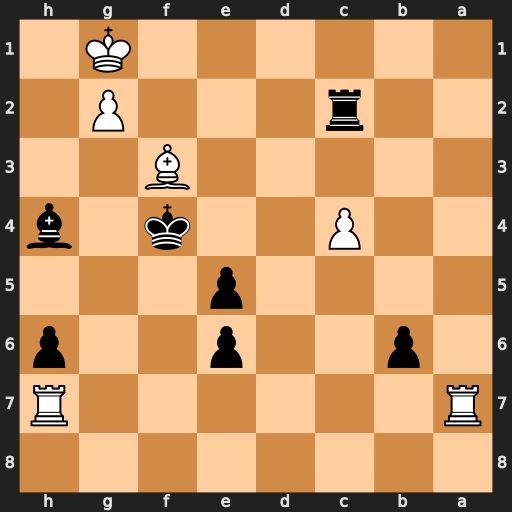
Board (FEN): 8/R6R/1p2p2p/4p3/2P2k1b/5B2/2r3P1/6K1
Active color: b
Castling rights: -
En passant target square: -
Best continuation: Rc1+ Bd1 Rxd1+ Kh2 Bg3+ Kh3 Rh1#